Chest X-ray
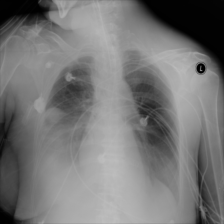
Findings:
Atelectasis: negative
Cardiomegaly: negative
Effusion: negative
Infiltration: negative
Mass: negative
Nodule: negative
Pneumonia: negative
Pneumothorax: negative
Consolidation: negative
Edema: negative
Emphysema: negative
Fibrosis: negative
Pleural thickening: negative
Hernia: negative